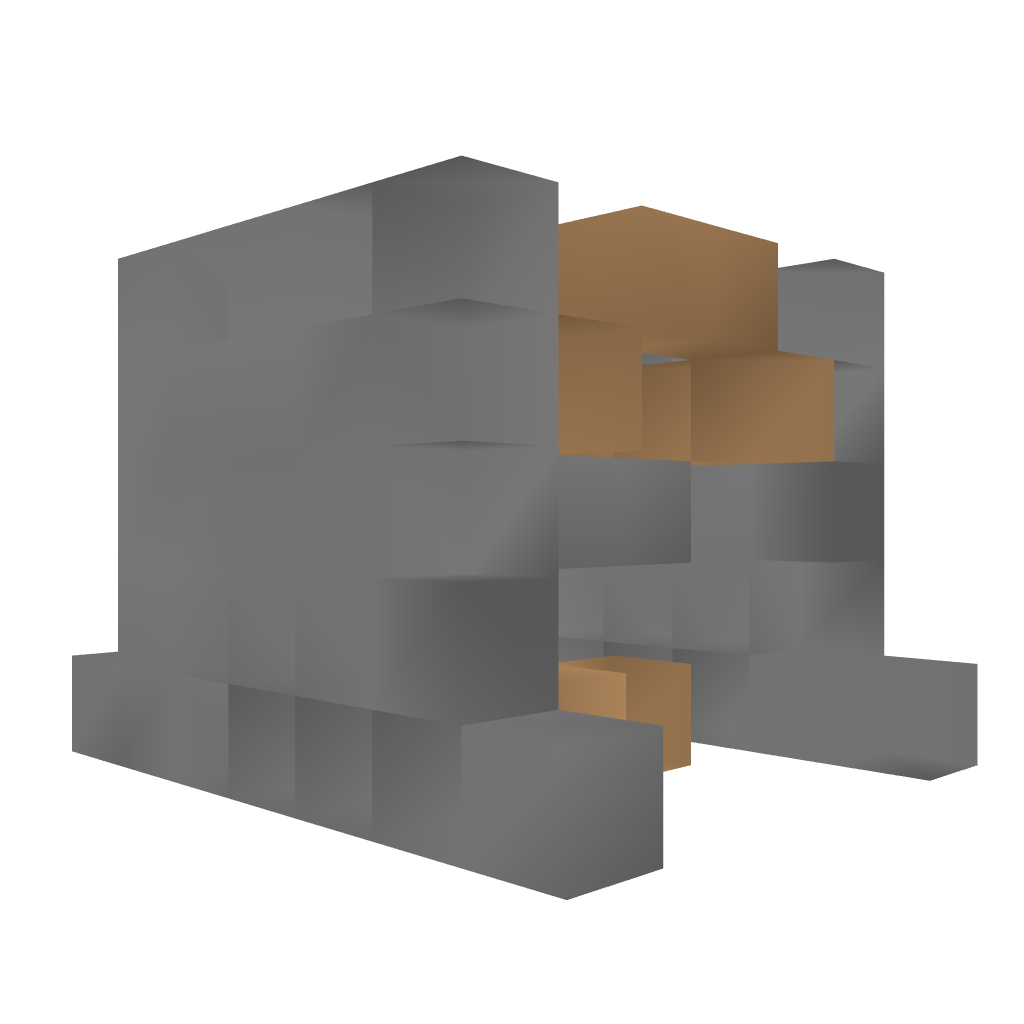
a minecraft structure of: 4 Furnaces bad low quality